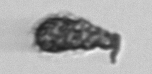
Label: Syracosphaera_pulchra